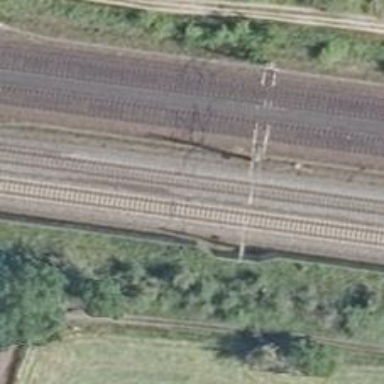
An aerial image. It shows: Milestone along the railway track with catenary mast.